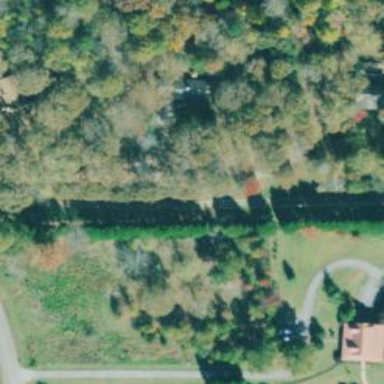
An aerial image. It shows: Driveway leading to service road.